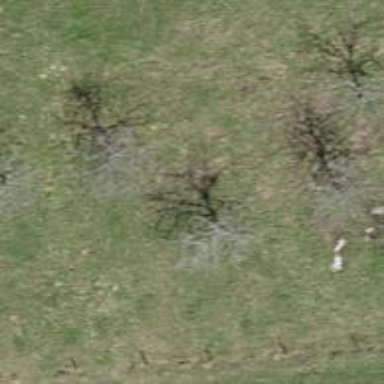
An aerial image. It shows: Beautiful tree in nature.